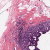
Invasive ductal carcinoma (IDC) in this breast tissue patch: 0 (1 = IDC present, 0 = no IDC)